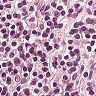
Metastatic tissue present: no